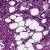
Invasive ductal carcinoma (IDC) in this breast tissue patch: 0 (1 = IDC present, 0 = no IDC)